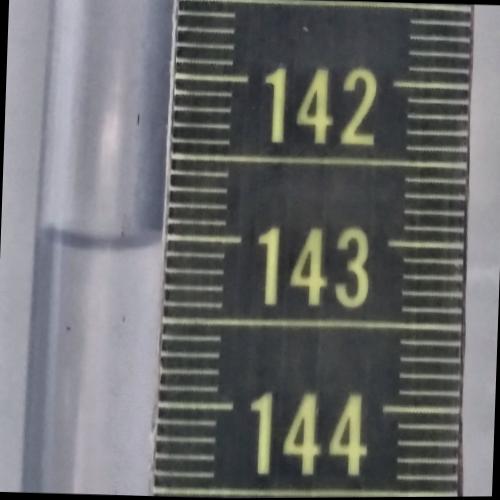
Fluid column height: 143.0 cm